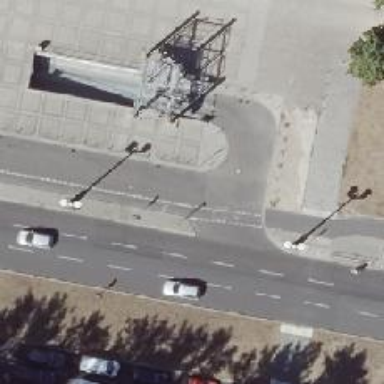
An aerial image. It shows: Service road with asphalt surface. There is lane for cyclists on the left side separated by dashed line.